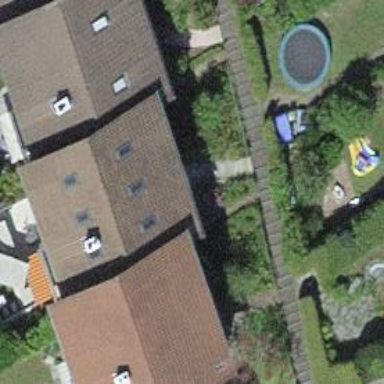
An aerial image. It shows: Residential terrace building with gabled roof.